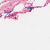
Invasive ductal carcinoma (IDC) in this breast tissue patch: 0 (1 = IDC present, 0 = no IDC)